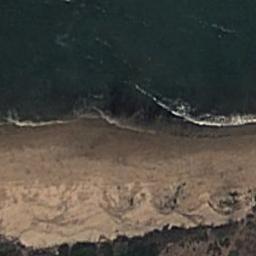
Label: beach